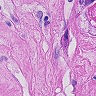
Metastatic tissue present: yes